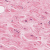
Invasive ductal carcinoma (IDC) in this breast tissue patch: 0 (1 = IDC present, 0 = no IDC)